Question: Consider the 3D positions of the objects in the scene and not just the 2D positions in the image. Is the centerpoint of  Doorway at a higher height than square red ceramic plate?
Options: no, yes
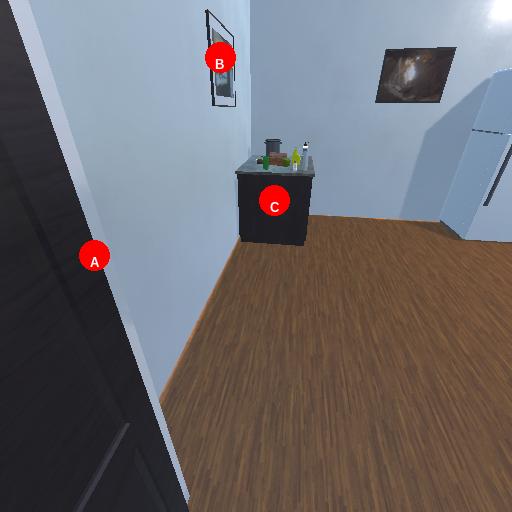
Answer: no